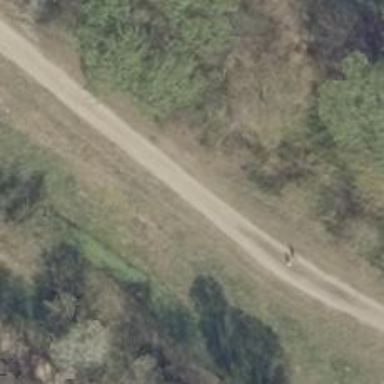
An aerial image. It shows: Footway with gravel surface.